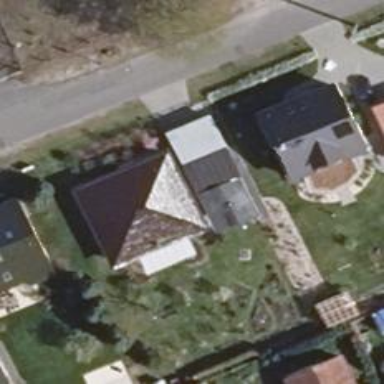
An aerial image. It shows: House with hipped roof in grey color. The roof is oriented along the building structure.